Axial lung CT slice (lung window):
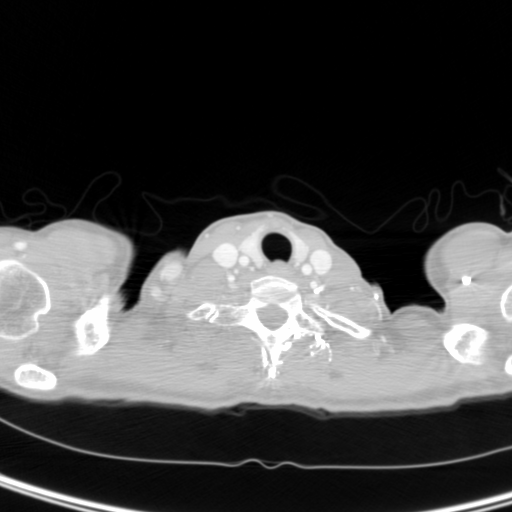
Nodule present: no